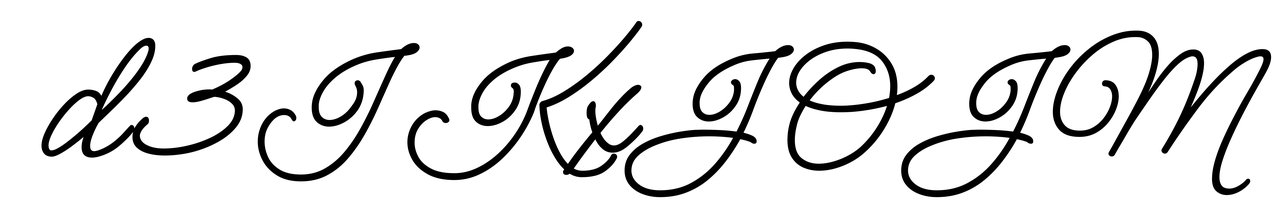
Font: MeowScript-Regular